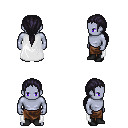
a pixel art fantasy rpg character, male body template, dark elf, purple skin, white cape, robe skirt, raven ponytail hairstyle, black shoes, four views (front, back, left, right), 2x2 character sprite sheet, small pixel art, hard edges, no anti-aliasing